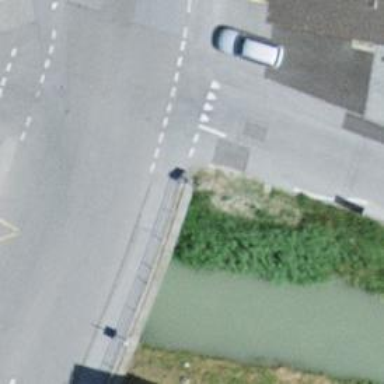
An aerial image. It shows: Bus stop along the road.